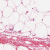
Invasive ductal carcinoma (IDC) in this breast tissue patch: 0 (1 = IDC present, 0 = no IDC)